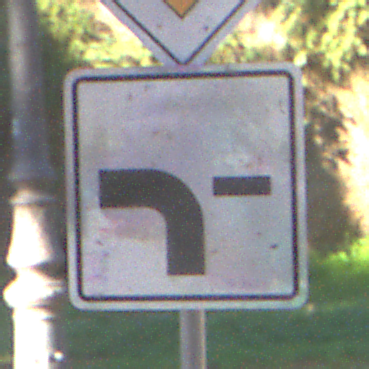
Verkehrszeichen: VerlaufVorfahrtsstrasse6
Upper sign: Vorfahrtsstrasse
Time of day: MorningAfternoon
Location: Outdoor (Suburban)
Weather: Clear
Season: NotSpecified
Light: Natural